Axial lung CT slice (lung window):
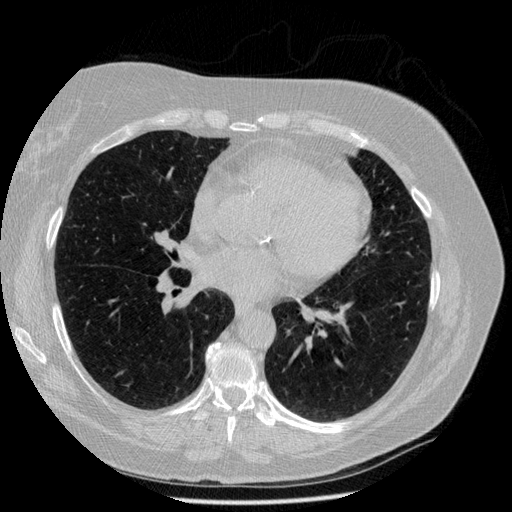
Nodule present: no